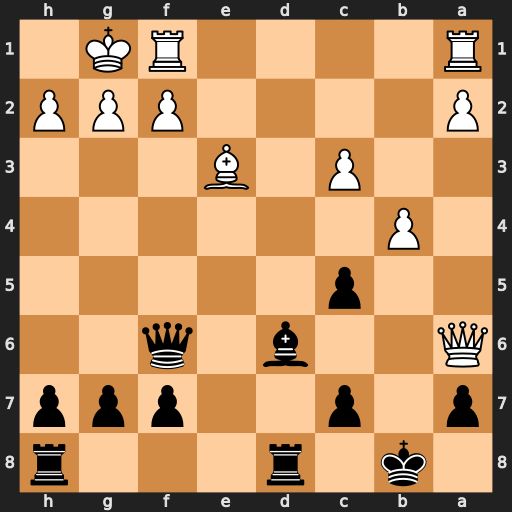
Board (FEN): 1k1r3r/p1p2ppp/Q2b1q2/2p5/1P6/2P1B3/P4PPP/R4RK1
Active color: b
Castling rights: -
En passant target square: -
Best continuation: Bxh2+ Kxh2 Qxa6